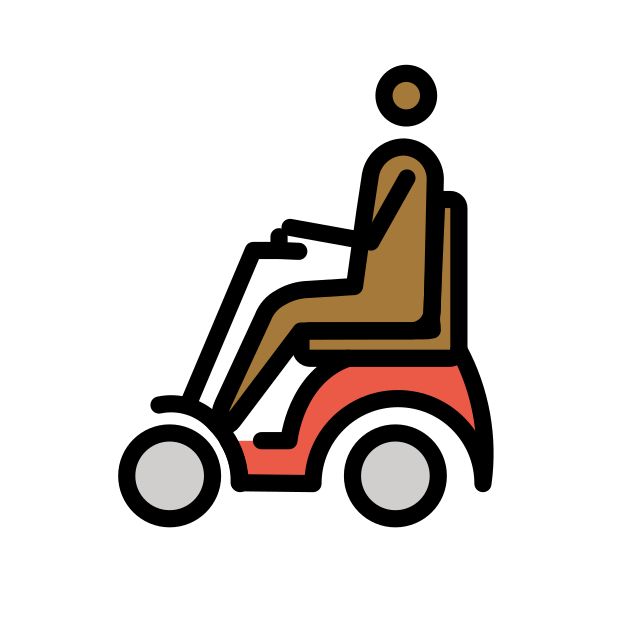
man in motorized wheelchair: medium-dark skin tone